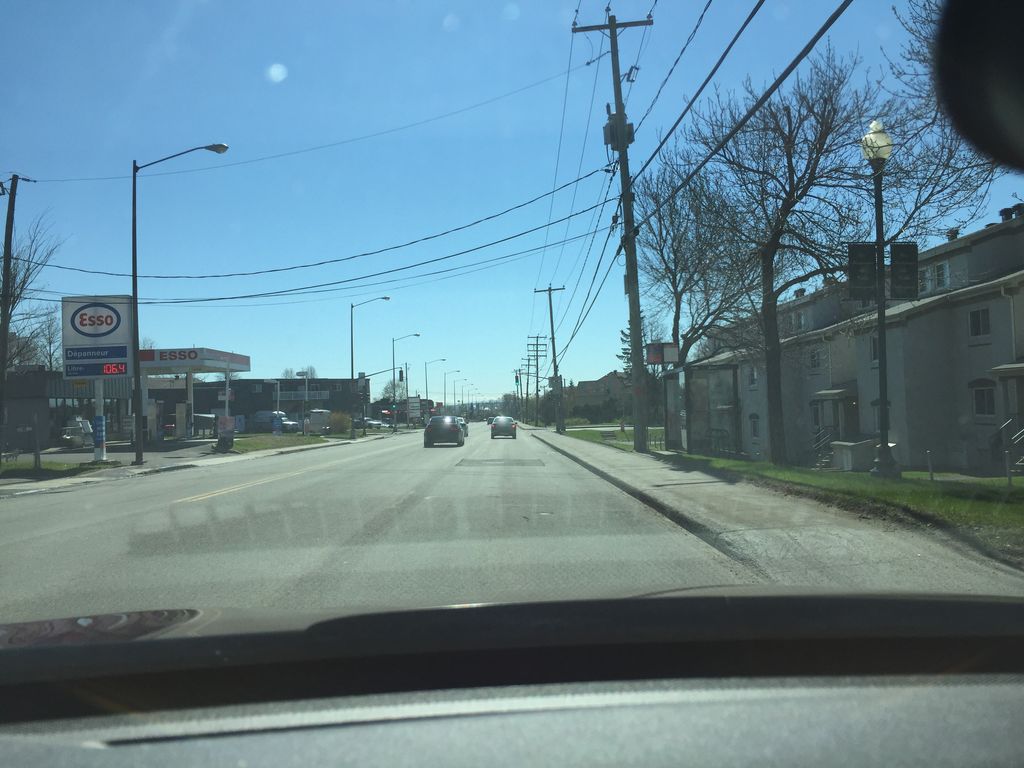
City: quebec_city